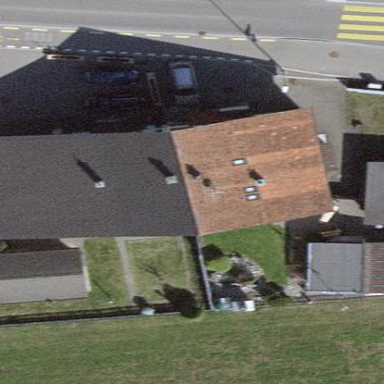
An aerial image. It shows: Terrace building.